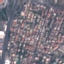
Land use / land cover: Residential